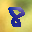
Label: 8